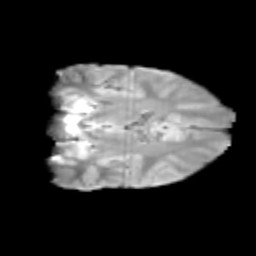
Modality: T2w
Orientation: coronal
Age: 11
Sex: male
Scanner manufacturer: siemens
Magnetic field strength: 3 T
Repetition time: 3.8 s
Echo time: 0.07 s